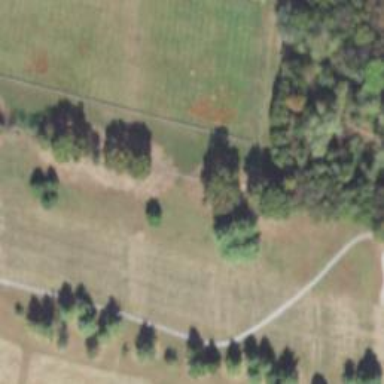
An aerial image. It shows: Grassy golf fairway.